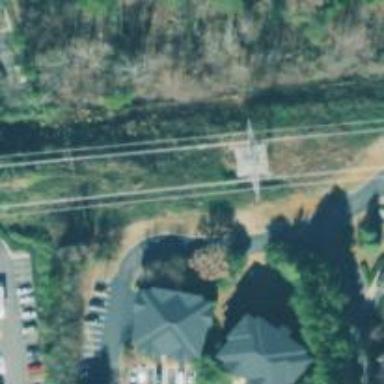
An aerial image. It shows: Lattice structure tower used for power transmission.